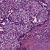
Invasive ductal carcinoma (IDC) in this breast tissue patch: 1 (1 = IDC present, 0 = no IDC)